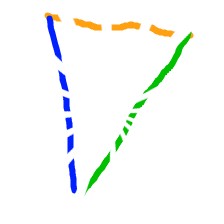
Shape: triangle